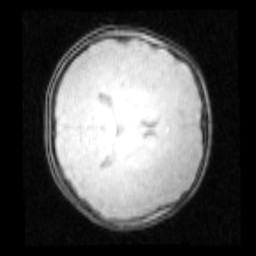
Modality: PDw
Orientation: axial
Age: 10
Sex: female
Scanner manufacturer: siemens
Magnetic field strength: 3 T
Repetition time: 0.25 s
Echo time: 0.00103 s